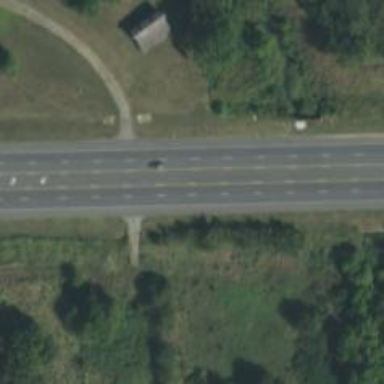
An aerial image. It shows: Trunk highway.